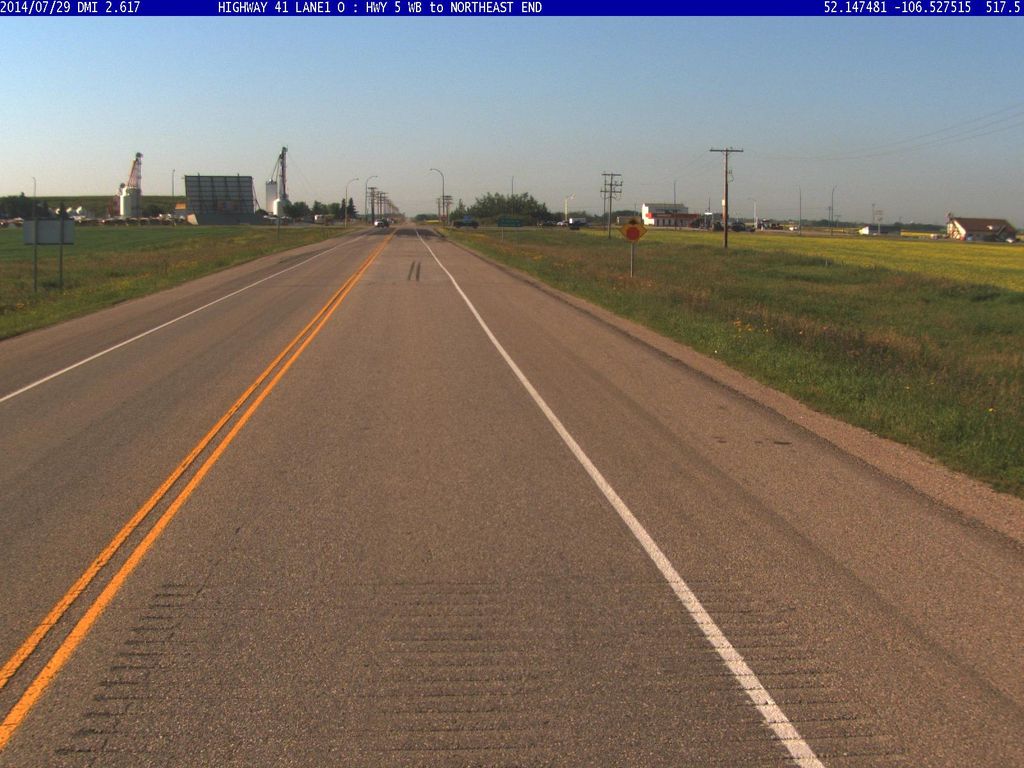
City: saskatoon